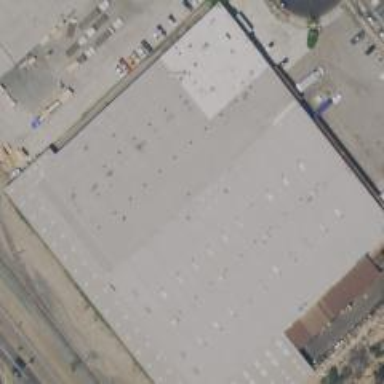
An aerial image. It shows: Industrial building.